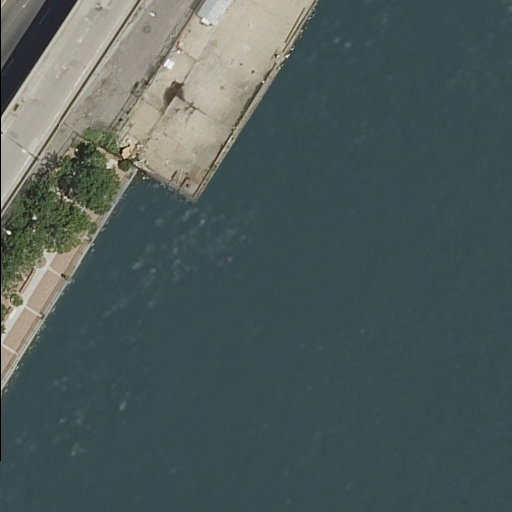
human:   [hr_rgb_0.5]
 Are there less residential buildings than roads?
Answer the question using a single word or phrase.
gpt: yes

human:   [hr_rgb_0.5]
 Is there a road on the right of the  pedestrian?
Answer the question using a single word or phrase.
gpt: no

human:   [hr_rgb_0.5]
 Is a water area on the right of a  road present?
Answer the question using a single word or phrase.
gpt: no

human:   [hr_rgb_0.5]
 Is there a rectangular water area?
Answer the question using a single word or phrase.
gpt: no

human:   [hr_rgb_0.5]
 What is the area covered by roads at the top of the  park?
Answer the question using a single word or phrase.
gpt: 0m2

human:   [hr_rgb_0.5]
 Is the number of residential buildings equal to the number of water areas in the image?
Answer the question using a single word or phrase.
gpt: no

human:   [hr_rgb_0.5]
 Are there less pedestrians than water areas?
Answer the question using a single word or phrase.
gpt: no

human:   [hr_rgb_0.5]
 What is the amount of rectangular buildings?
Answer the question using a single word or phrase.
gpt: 0

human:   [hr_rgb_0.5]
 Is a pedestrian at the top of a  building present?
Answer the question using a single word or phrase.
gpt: no

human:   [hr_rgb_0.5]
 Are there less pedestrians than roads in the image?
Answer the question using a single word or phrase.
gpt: yes

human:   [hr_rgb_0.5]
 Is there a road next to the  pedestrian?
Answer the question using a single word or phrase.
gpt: yes

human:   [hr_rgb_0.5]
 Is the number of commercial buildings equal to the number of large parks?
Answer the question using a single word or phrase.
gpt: no

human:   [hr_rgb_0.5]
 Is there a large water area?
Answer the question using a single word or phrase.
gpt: yes

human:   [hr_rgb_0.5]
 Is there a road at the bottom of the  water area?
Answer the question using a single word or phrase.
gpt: no

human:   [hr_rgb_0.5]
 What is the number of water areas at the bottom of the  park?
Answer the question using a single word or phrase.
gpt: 0

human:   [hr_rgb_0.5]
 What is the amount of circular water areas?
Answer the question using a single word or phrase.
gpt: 0

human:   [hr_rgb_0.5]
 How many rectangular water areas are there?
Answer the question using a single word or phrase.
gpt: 0

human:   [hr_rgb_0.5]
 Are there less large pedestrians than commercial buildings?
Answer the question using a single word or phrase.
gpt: no

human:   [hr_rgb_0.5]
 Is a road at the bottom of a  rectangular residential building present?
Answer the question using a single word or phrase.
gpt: no

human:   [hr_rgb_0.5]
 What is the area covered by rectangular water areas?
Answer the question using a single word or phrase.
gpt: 0m2

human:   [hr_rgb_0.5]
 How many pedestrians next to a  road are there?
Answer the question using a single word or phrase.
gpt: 1

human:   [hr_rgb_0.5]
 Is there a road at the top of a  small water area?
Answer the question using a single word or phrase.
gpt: no

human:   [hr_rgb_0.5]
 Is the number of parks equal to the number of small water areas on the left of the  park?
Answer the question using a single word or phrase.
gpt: no

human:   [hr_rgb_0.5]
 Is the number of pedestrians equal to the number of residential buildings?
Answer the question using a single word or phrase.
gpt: no

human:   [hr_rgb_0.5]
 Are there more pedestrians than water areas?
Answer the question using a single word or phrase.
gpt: no

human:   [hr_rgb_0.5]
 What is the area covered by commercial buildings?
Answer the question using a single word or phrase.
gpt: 0m2

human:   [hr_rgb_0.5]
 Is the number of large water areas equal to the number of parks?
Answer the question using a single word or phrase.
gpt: yes

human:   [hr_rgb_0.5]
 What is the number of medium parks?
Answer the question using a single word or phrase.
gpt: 0

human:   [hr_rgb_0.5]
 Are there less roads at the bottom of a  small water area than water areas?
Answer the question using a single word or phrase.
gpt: yes

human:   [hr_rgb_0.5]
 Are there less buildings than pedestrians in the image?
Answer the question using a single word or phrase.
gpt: yes

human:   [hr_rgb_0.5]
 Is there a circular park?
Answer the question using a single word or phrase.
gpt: no

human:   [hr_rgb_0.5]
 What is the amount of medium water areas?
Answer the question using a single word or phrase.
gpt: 0

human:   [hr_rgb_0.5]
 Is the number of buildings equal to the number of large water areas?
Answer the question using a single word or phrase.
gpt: no

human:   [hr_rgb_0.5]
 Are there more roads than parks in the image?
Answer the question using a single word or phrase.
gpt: yes

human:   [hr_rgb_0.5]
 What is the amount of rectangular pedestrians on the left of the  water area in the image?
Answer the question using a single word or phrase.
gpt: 0

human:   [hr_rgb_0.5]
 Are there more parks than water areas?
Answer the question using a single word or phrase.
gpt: no